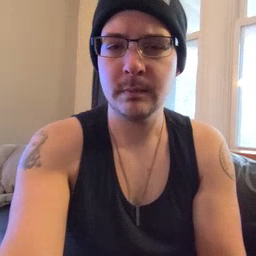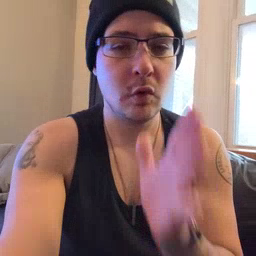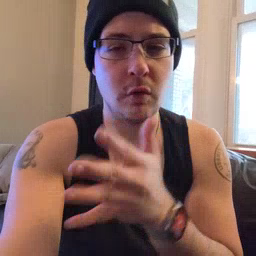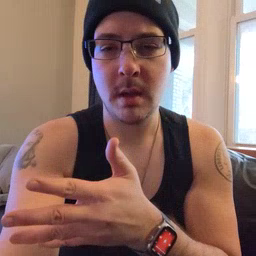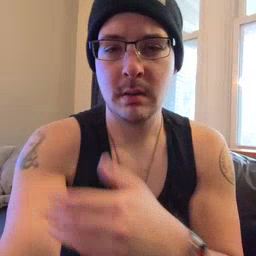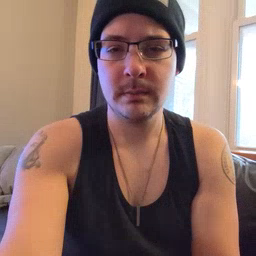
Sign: grandma